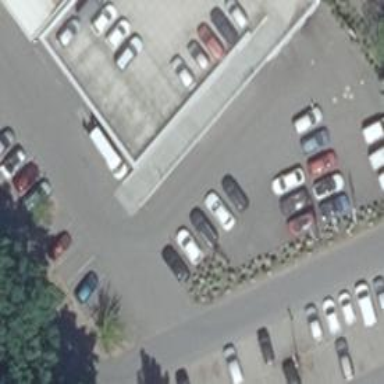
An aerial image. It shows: The entrance to rooftop parking area.